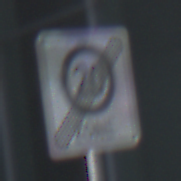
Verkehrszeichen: EndeZone20
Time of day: MorningAfternoon
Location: Outdoor (Urban)
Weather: PartlyCloudy
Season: NotSpecified
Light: Natural